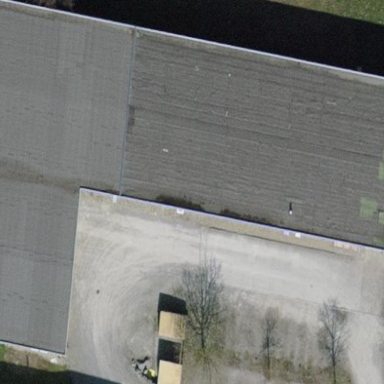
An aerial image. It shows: Industrial building.